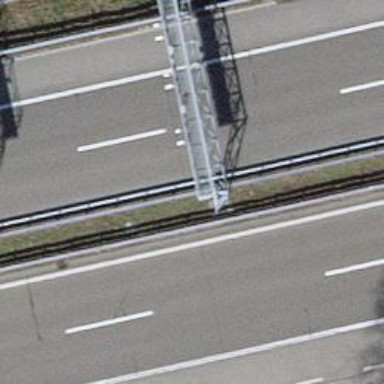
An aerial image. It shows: Toll enforcement gantry.